Interaction volume radius: 5 \u00c5
Interaction volume height: 25 \u00c5
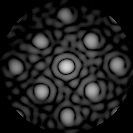
Disorder parameter: 0.1665